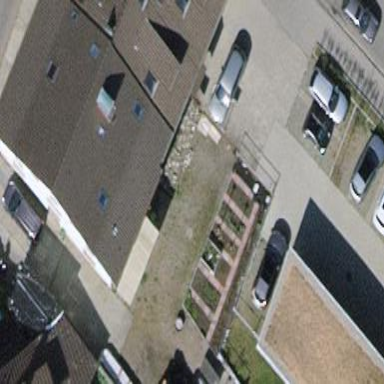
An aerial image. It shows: Terrace building.